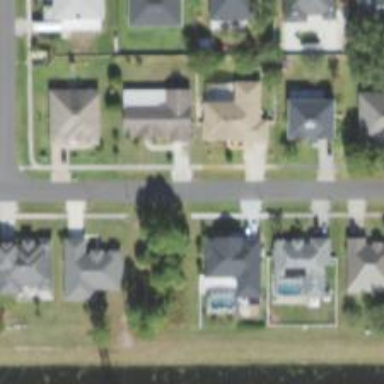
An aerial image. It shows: Residential road with sidewalk on the left side.